Aerial crown-view tile of a tropical tree (Barro Colorado Island, Panama), acquired 20250715:
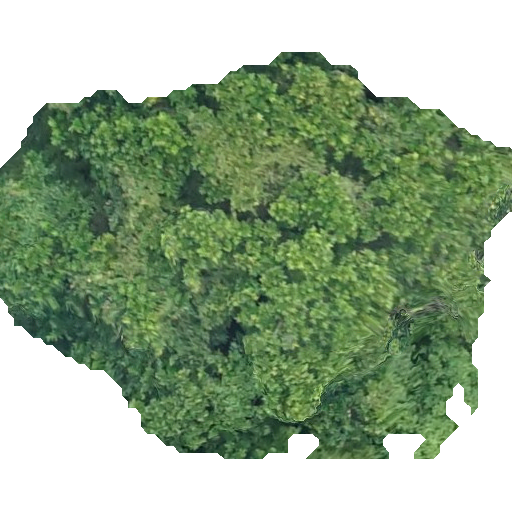
Species: Anacardium excelsum
GBIF accepted scientific name: Anacardium excelsum
Crown area: 237.779 m²